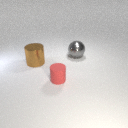
small red rubber cylinder in front of large gray metal sphere